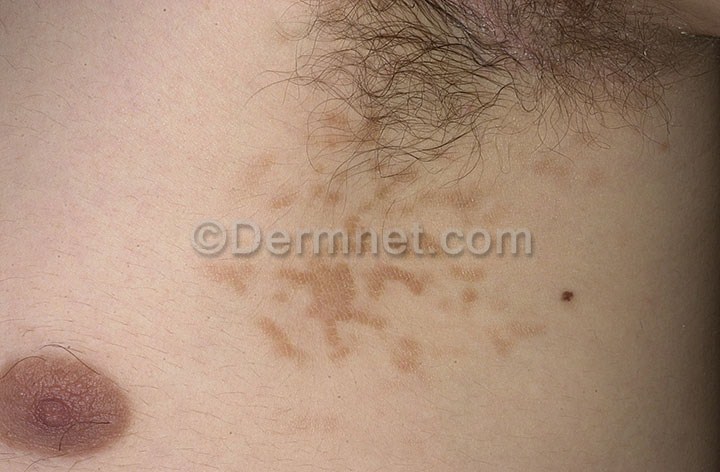
Disease: Tinea Ringworm Candidiasis and other Fungal Infections